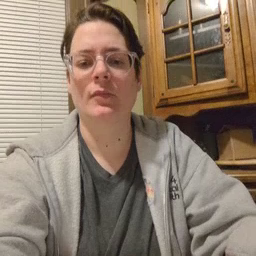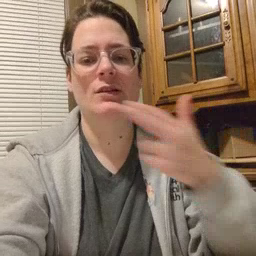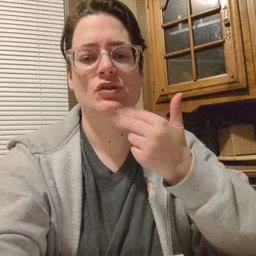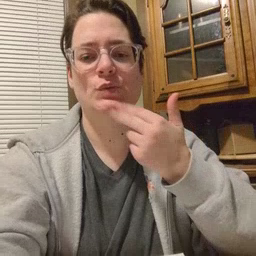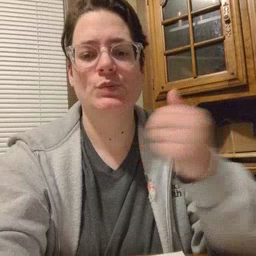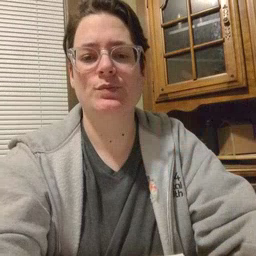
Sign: cute